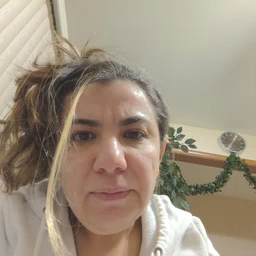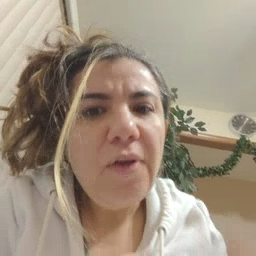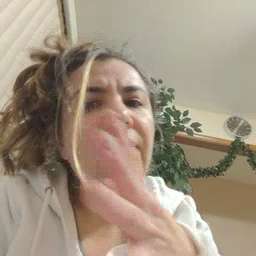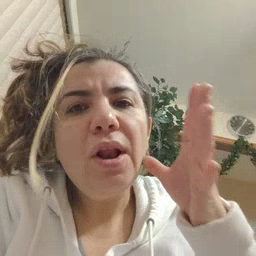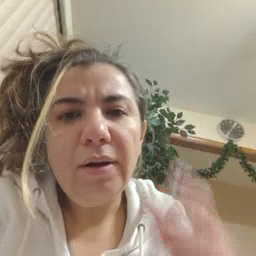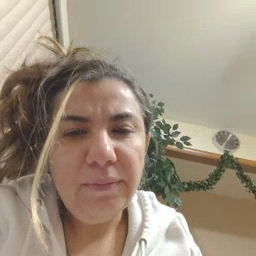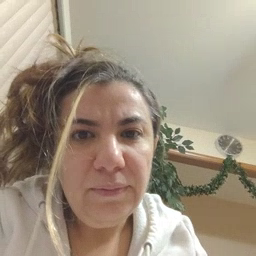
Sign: farm